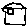
Label: house